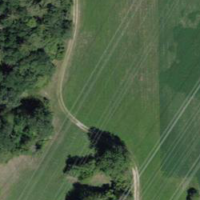
EUNIS habitat code: 24
Species observed at this site:
Lathyrus vernus